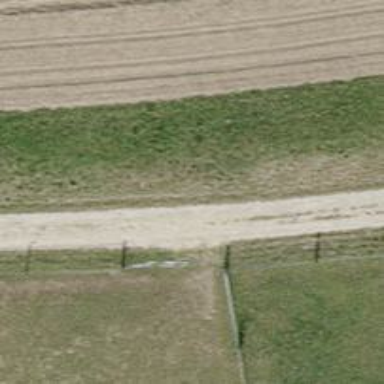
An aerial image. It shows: Compacted grade3 track.